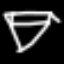
Label: diamond